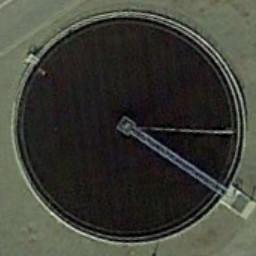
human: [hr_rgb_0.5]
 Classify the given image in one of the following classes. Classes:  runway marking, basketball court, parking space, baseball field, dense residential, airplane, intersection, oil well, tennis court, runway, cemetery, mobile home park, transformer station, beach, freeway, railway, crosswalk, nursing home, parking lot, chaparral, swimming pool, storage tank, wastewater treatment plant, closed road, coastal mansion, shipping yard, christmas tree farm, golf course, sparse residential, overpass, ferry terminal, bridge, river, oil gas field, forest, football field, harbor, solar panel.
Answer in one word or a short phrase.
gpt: wastewater treatment plant